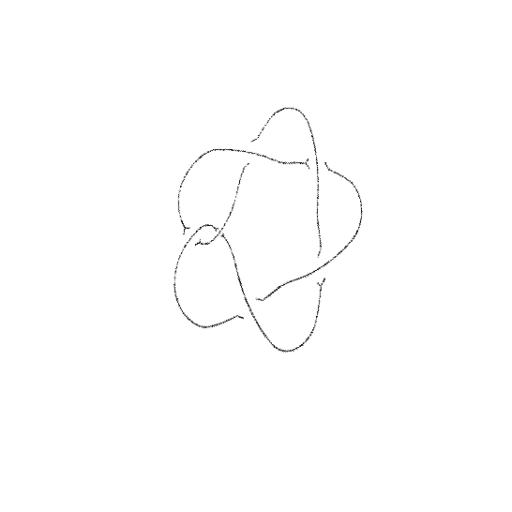
Crossing number: 6